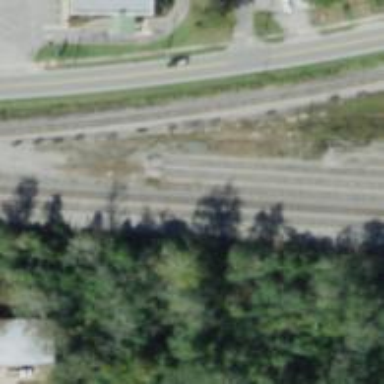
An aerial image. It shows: Abandoned railway yard.